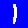
Digit: 1